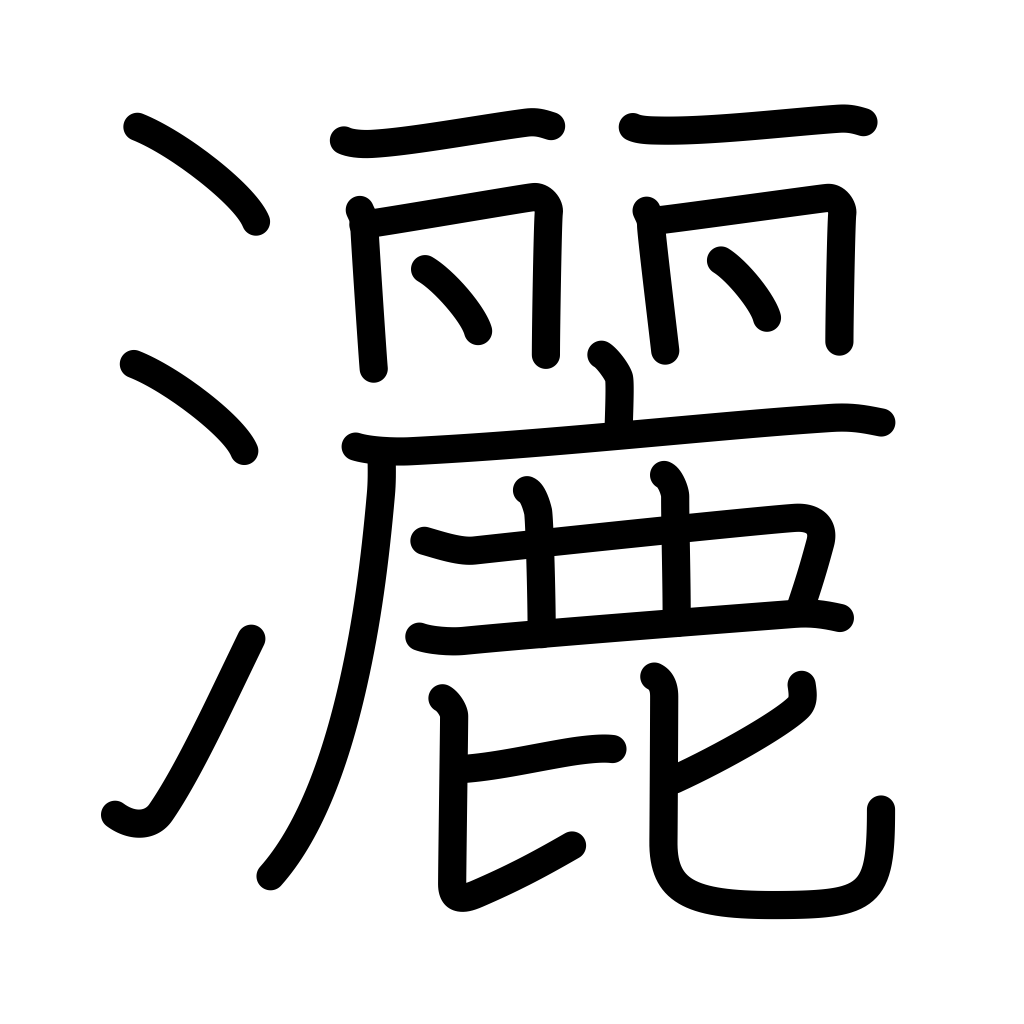
Meaning: sprinkle, wash, free and easy